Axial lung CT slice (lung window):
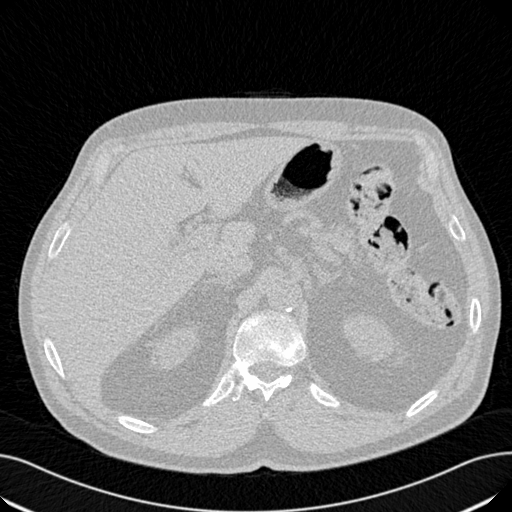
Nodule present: no